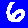
Digit: 6